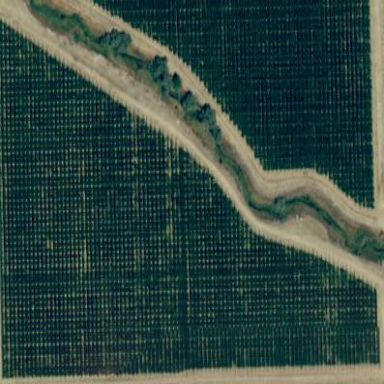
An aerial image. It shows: Orchard.